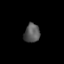
Tissue: lung
Cell type: Epithelial cells
Senescence score: 0.1897
Nuclear area (px): 287
Mean DAPI intensity: 88.937